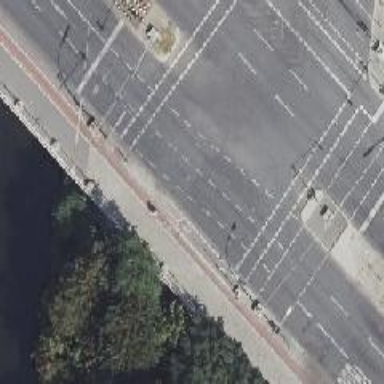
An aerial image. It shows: Cycleway designed as link.